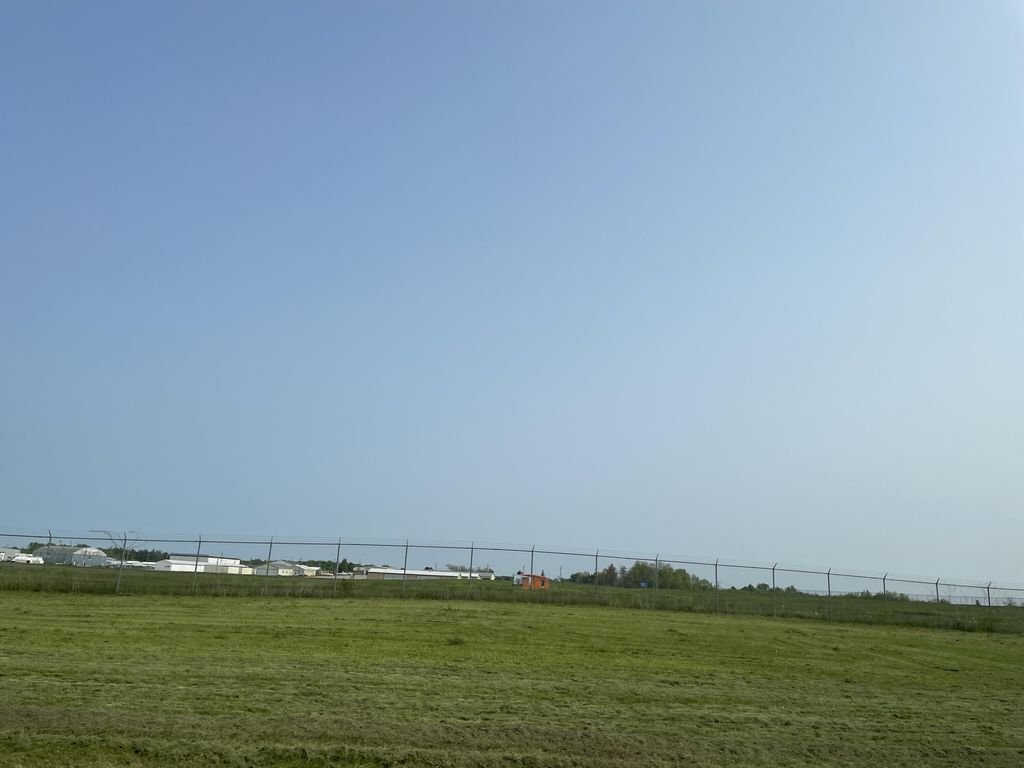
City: kitchener-waterloo